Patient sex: F
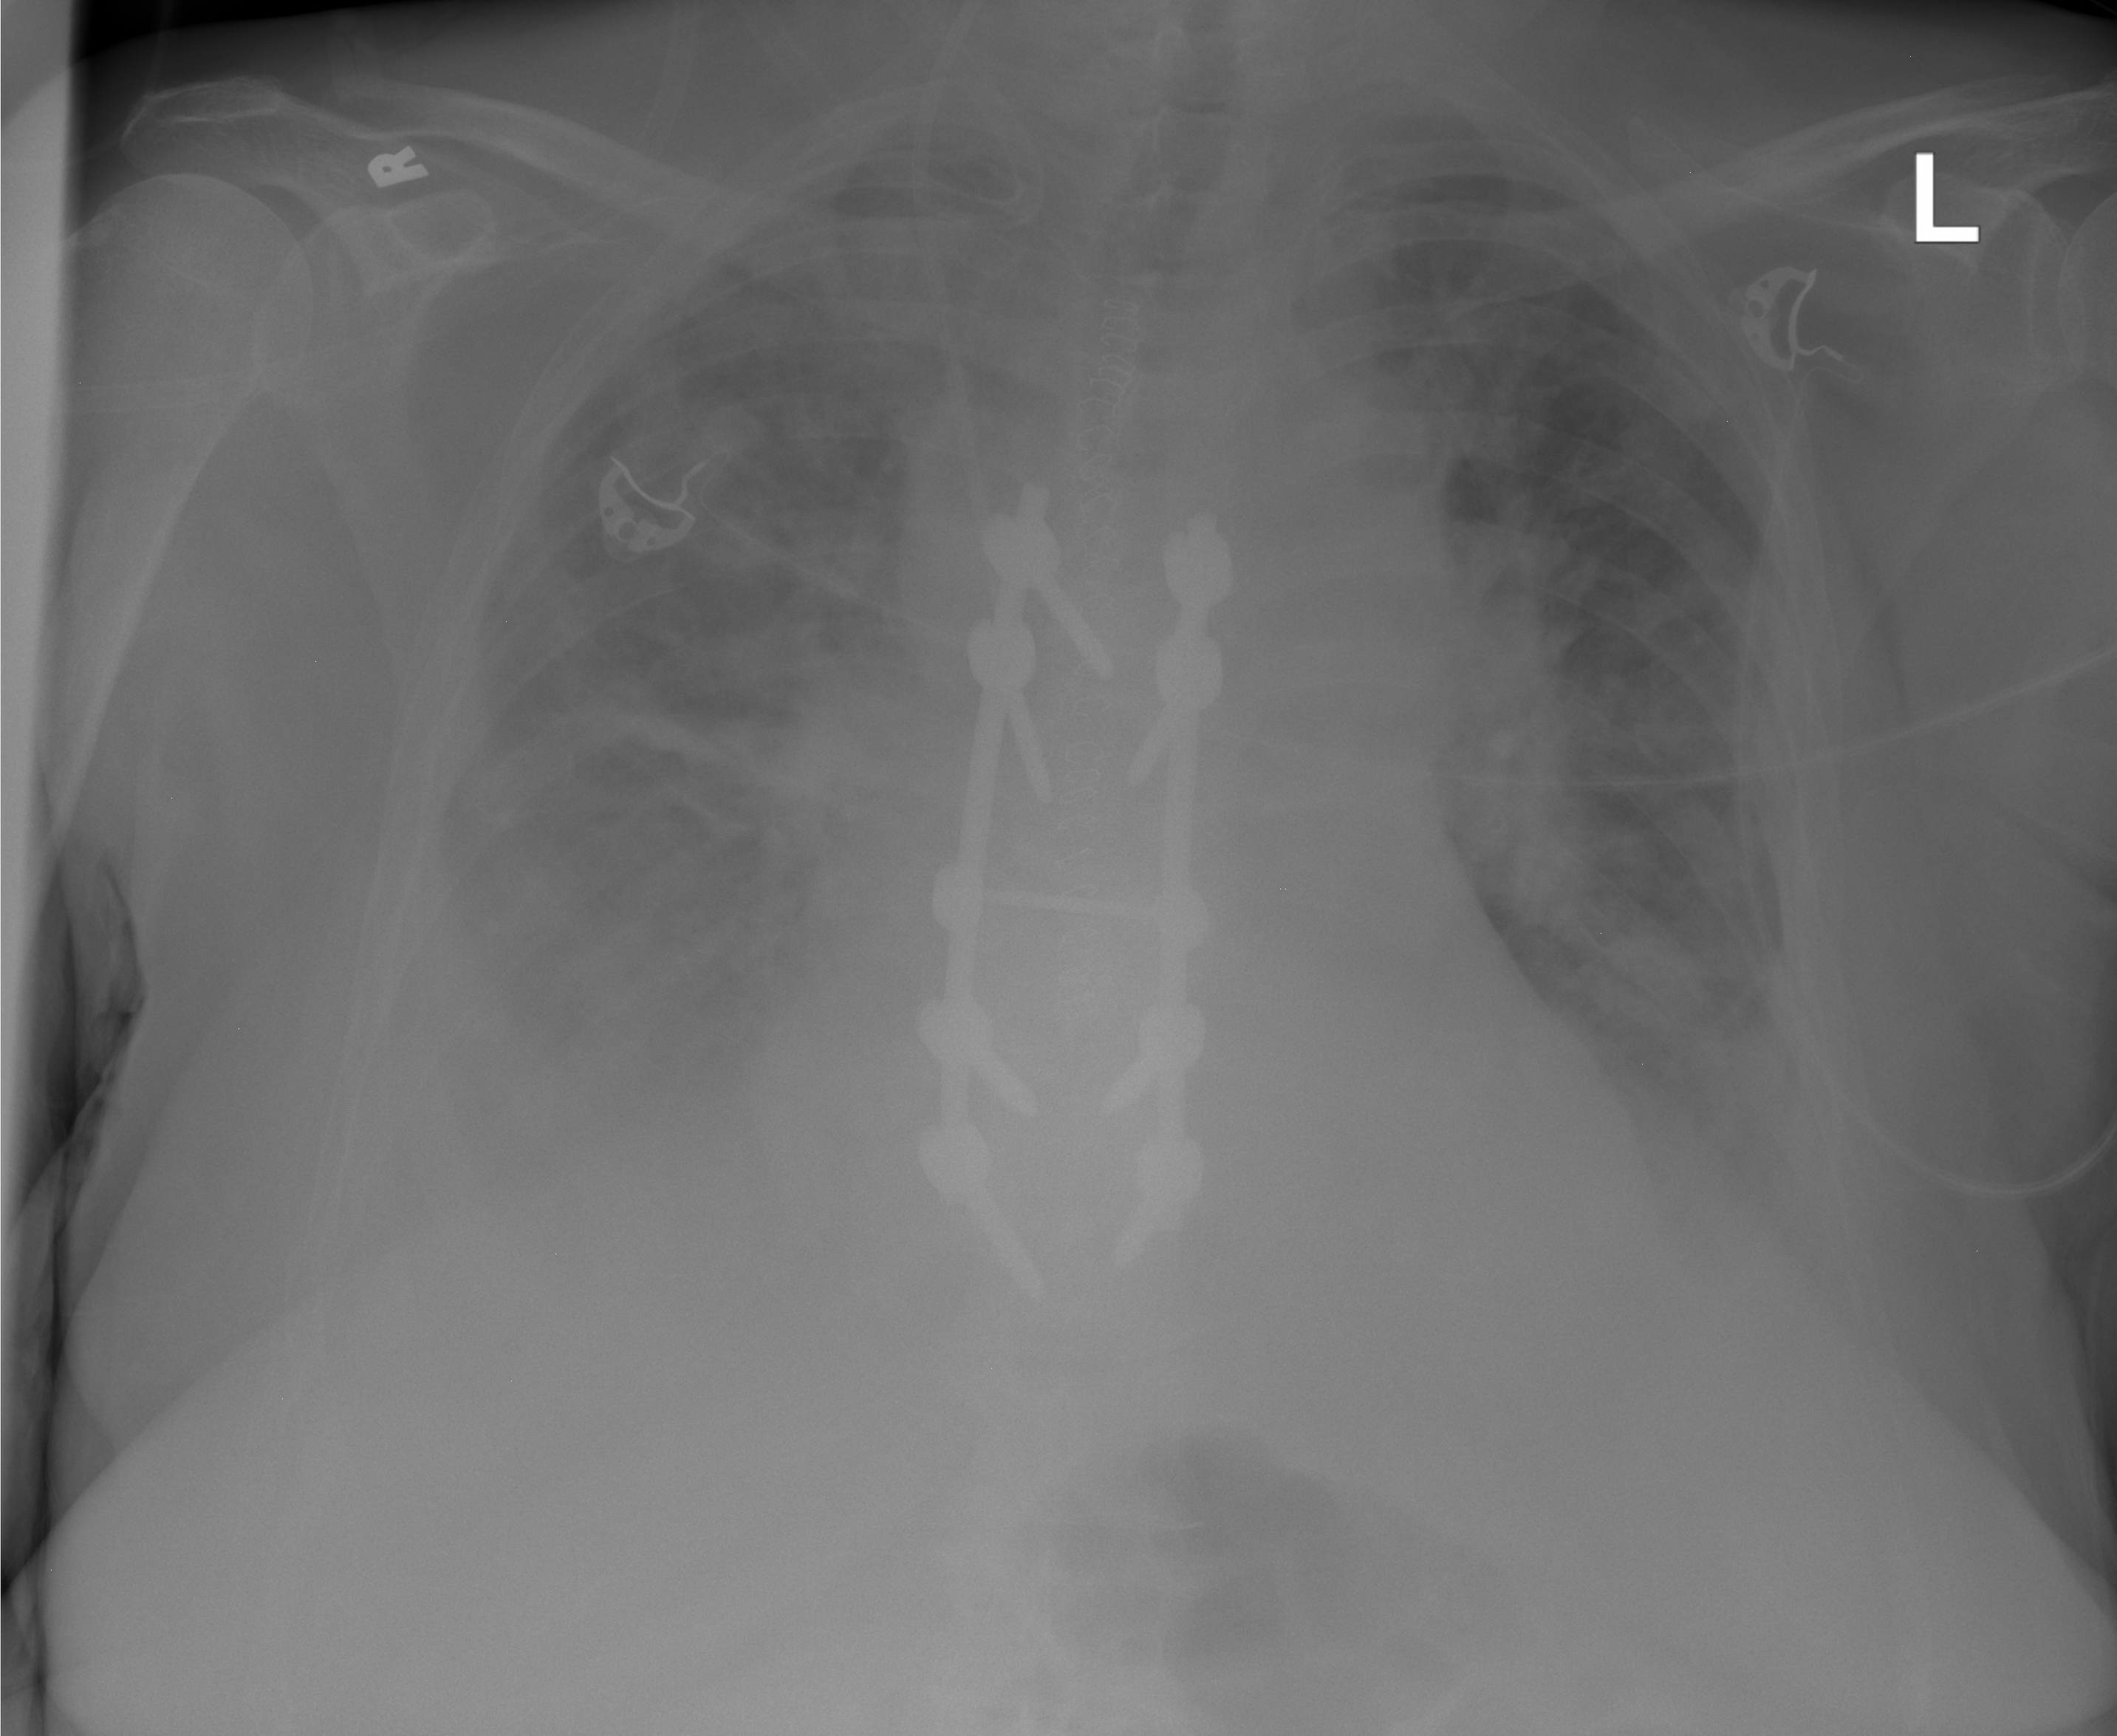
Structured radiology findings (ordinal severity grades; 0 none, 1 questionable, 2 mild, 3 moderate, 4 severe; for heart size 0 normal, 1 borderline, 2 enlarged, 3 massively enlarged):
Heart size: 2
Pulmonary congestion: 2
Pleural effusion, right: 3
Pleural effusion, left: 2
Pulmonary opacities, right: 0
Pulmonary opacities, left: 0
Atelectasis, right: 2
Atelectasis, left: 2